Question: How can I hide my python program in this thing on Windows 10?

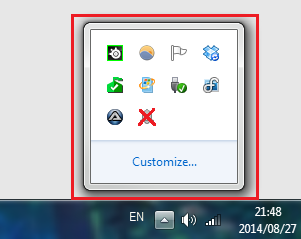
Answer: Try saving your files using .pyw instead of .py. This way the terminal won't pop up but you still can see them using the Task Manager.